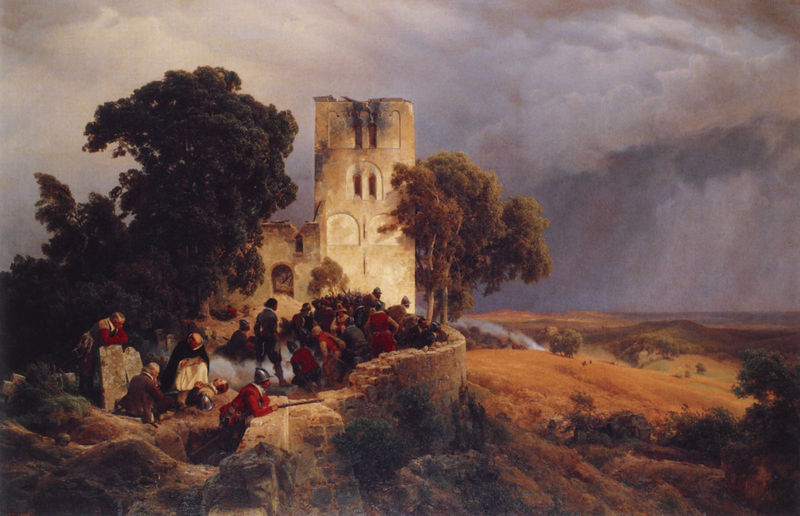
Titel: Die Belagerung (Verteidigung eines Kirchhofs im Dreißigjährigen Krieg)
Künstler: Carl Friedrich Lessing
Institution: Düsseldorf, Kunstmuseum
Schlagwörter: baum, gewitter, himmel, wolken, landschaft, menschen, see, grau, licht, rot, weg, ebene, hügel, rauch, turm, mauer, krieg, soldaten, regen, ruine, burg, festung, uniform, waffen, waffe, helm, heer, helme, mönch, lager, mee, verteidigung, grabstein, abt, söldner